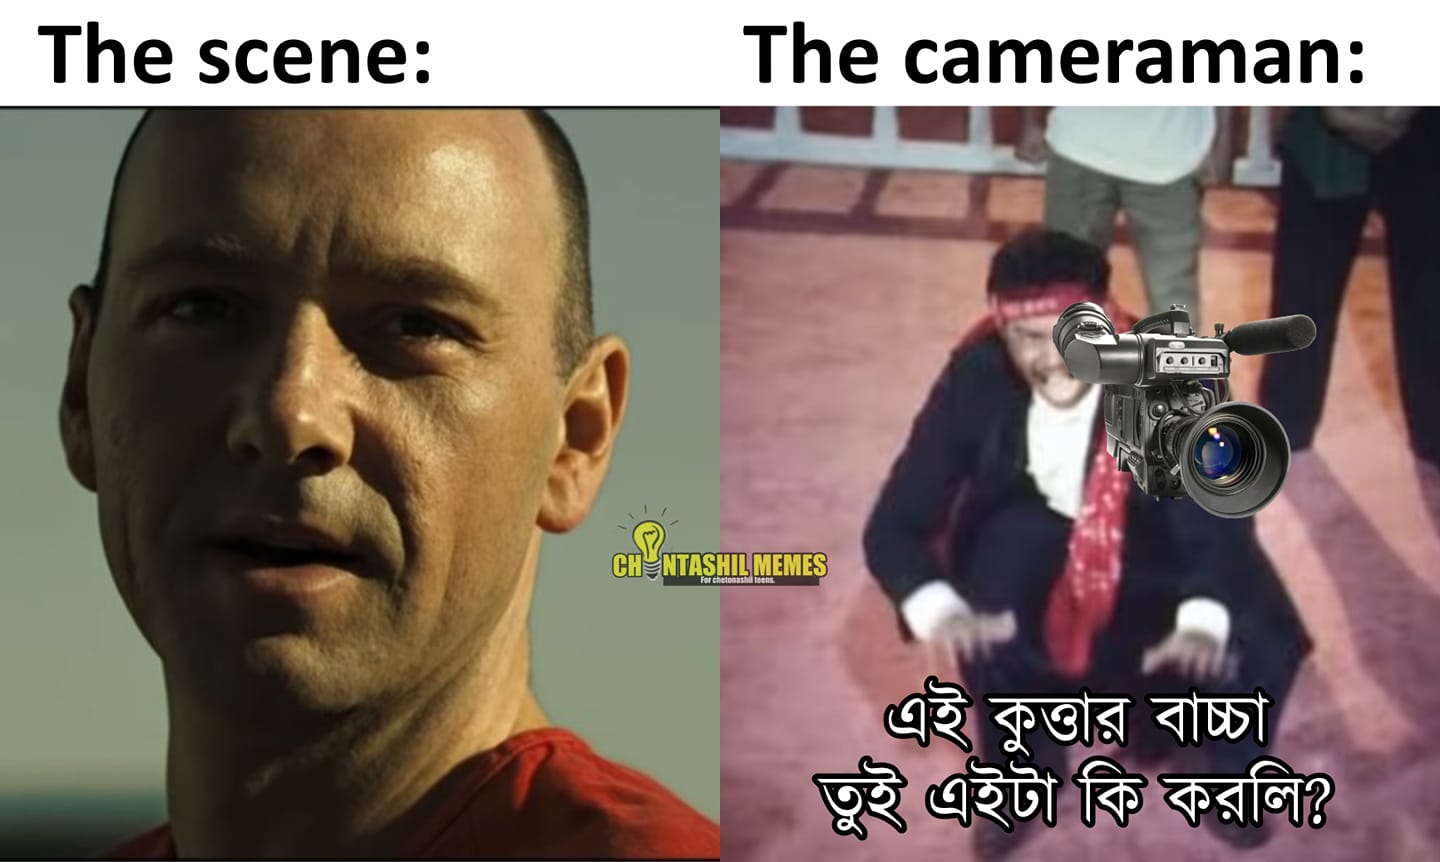
Caption: The scene:    The cameraman: এই কুত্তার বাচ্চা তুই এইটা কি করলি ?
Label: hate